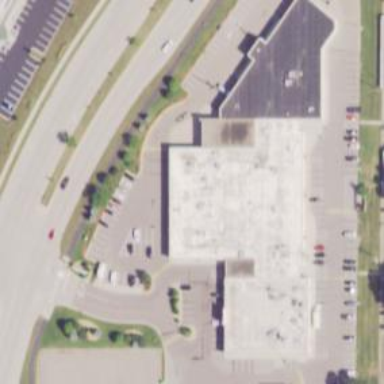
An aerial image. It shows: Clinic.